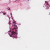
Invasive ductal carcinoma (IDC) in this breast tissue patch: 0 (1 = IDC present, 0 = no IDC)